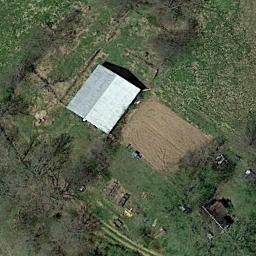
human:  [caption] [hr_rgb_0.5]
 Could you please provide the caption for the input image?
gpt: The sparse residential is on the grass next to some trees .

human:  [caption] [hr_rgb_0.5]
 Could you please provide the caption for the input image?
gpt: In a sparse residential area there is a grey house and many green trees surrounded by grass .

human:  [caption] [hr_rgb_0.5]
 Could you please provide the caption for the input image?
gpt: Here is a gorgeous home with a trail behind and a row of trees in front .

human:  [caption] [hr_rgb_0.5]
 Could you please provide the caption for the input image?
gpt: Many trees are beside the sparse residential .

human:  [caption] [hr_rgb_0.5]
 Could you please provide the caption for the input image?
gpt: A sparse residential area with a white building on the green meadow .